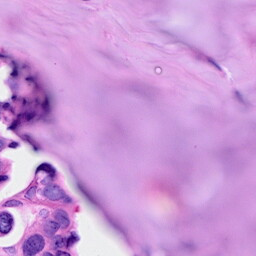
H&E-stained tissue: Breast